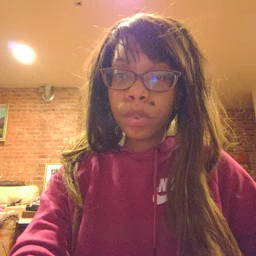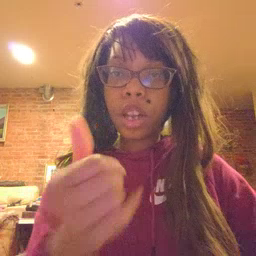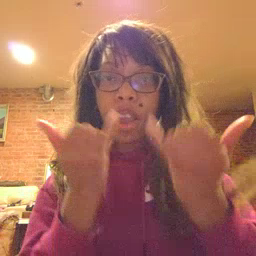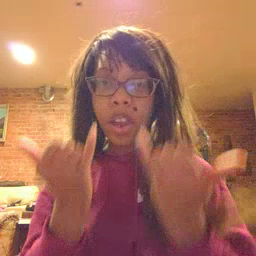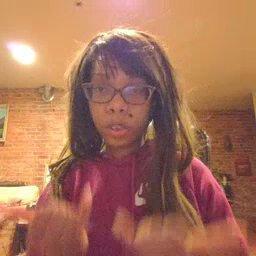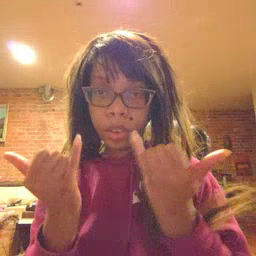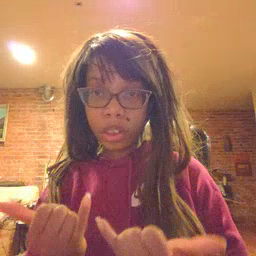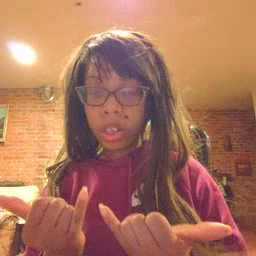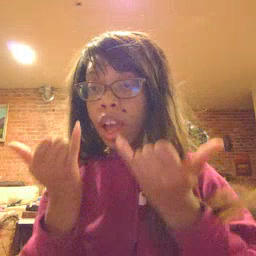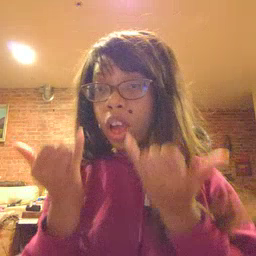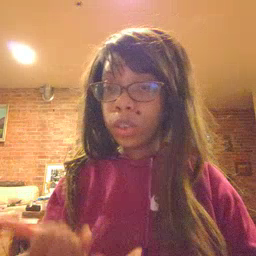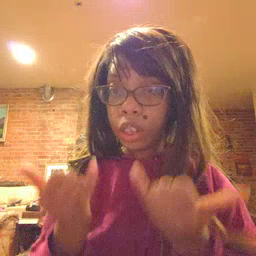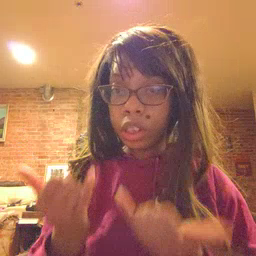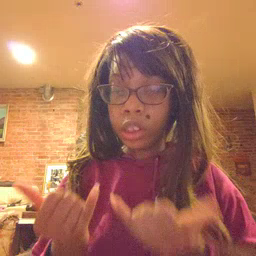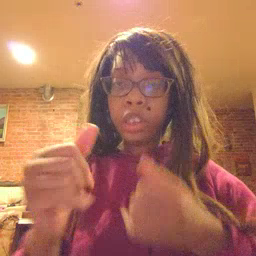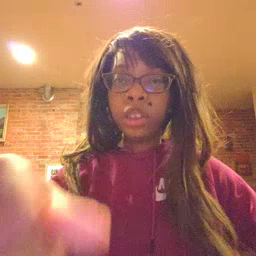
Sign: now